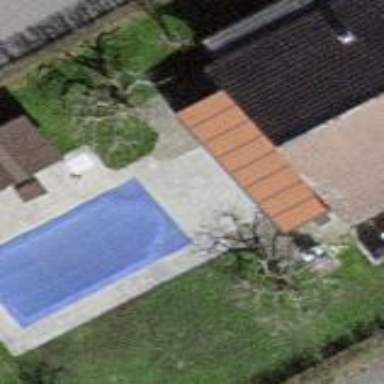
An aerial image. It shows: Swimming pool located in leisure land.